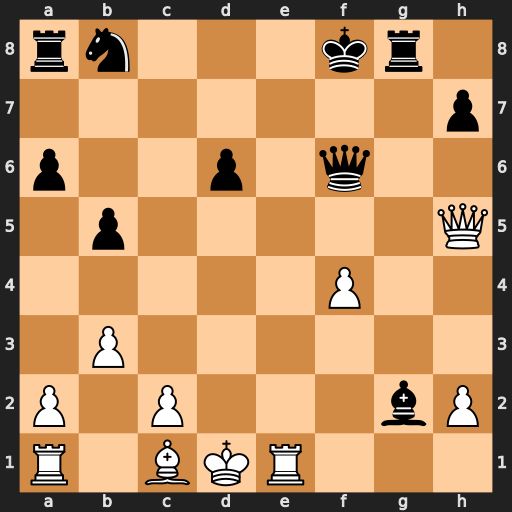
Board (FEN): rn3kr1/7p/p2p1q2/1p5Q/5P2/1P6/P1P3bP/R1BKR3
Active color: w
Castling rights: -
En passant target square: -
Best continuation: Re8+ Kg7 Bb2 Bf3+ Qxf3